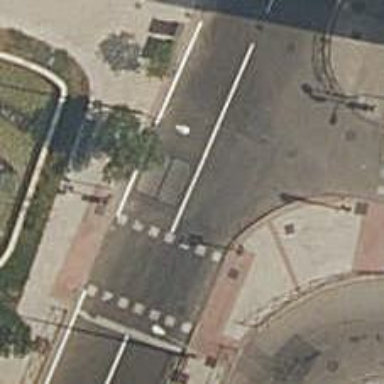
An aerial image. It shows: Crossing with traffic signals.